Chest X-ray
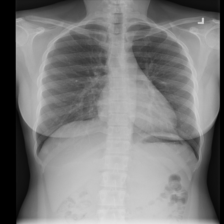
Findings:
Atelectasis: negative
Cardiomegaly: negative
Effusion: negative
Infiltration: positive
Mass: negative
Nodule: negative
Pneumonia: negative
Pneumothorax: negative
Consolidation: negative
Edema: negative
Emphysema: negative
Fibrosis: negative
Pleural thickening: negative
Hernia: negative